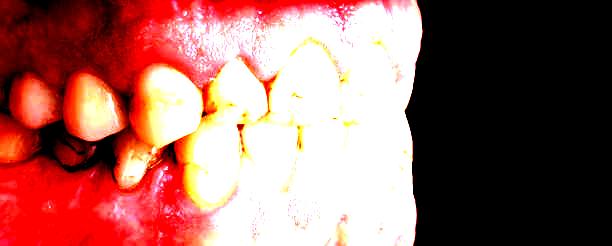
Condition: Calculus